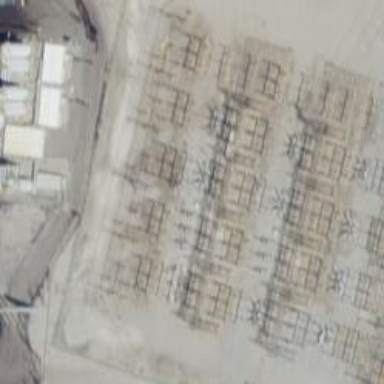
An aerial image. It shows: Switch for power supply.